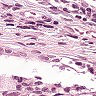
Metastatic tissue present: no